Field crop: tomato
Growth stage: 1
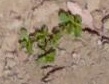
Species: portulaca